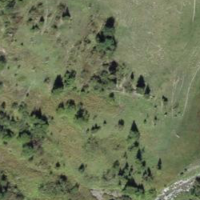
EUNIS habitat code: 23
Species observed at this site:
Stauroderus scalaris
Euthystira brachyptera